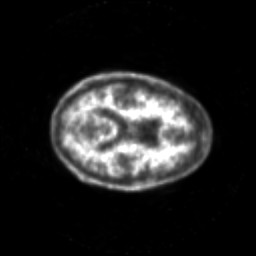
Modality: PET
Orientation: axial
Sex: female
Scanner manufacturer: siemens